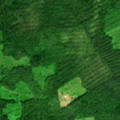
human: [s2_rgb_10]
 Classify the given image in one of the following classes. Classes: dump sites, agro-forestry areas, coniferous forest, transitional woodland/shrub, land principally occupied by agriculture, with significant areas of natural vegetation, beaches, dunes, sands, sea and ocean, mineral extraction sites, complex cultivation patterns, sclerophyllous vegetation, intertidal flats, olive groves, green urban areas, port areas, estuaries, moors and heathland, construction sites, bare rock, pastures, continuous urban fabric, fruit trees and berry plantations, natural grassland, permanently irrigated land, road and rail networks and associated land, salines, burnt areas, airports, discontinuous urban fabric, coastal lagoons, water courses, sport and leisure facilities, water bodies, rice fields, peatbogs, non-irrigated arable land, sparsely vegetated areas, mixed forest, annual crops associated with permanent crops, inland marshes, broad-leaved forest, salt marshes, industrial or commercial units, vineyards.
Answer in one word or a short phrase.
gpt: coniferous forest, mixed forest, transitional woodland/shrub